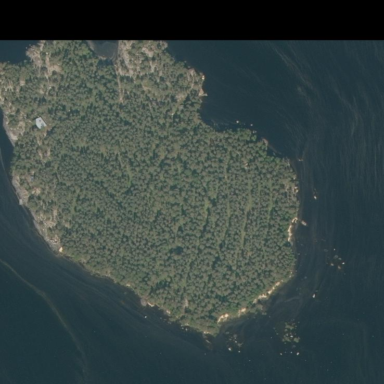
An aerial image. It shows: Islet.